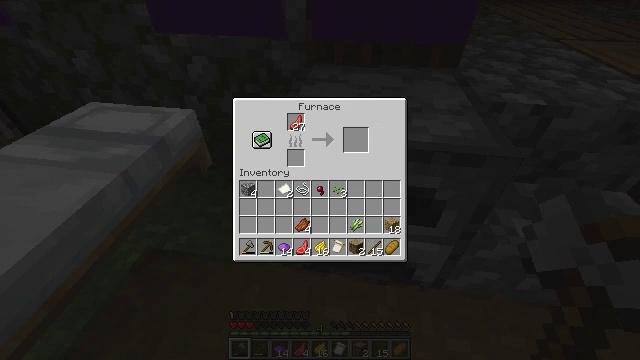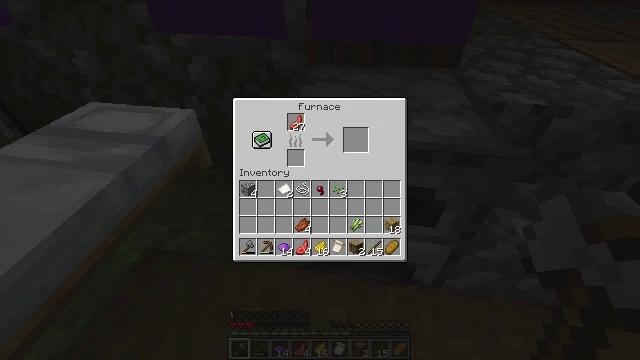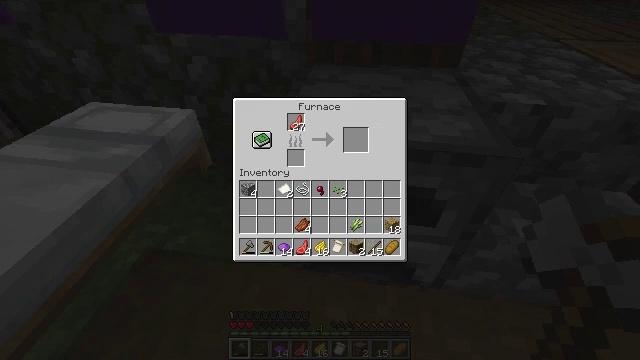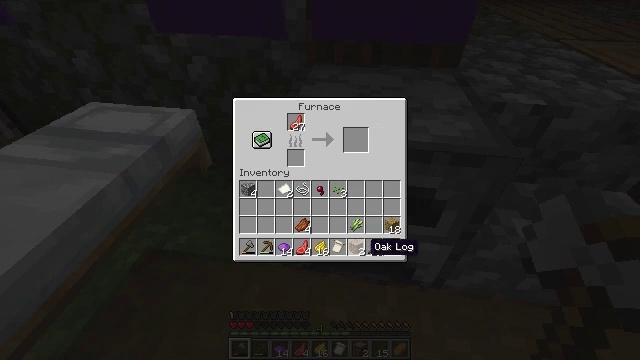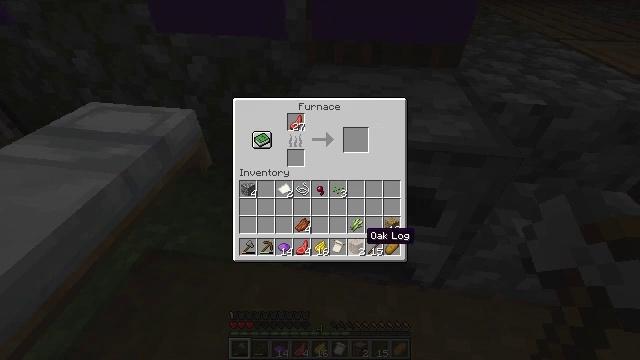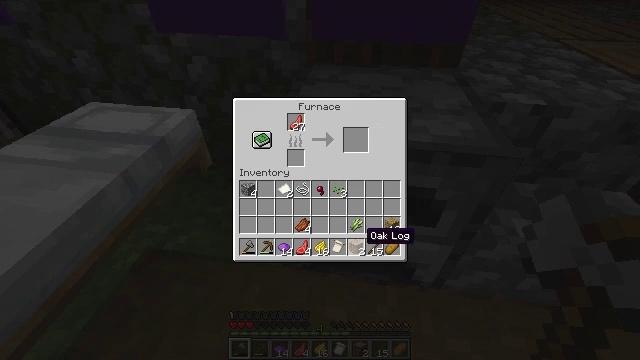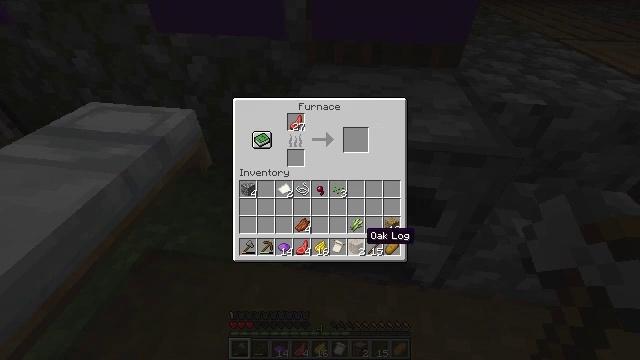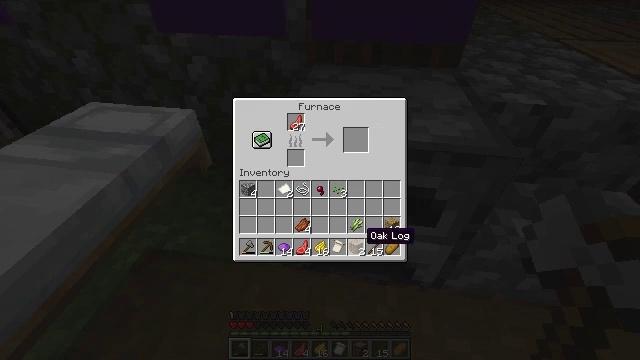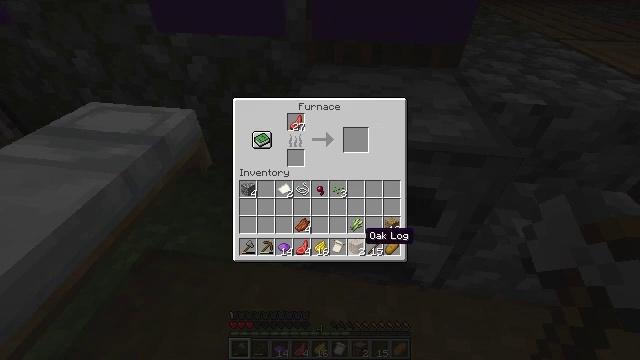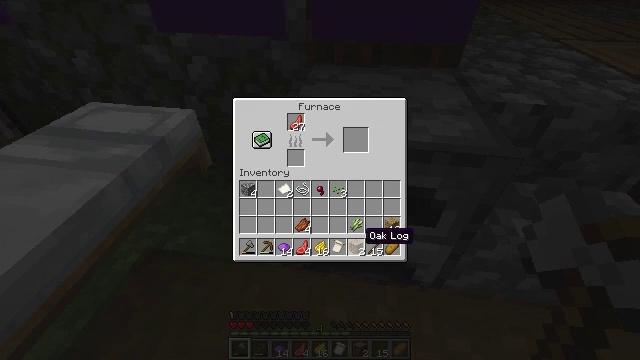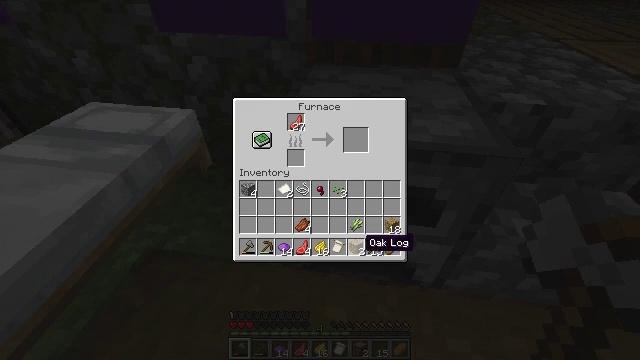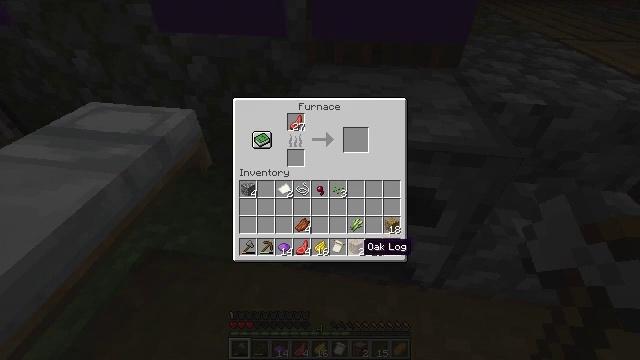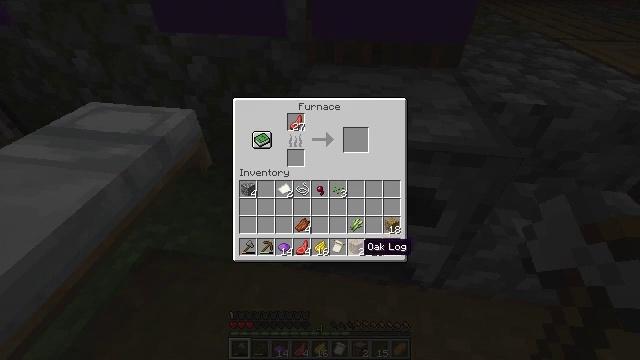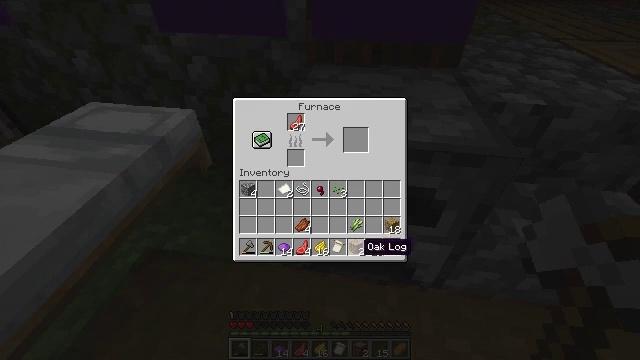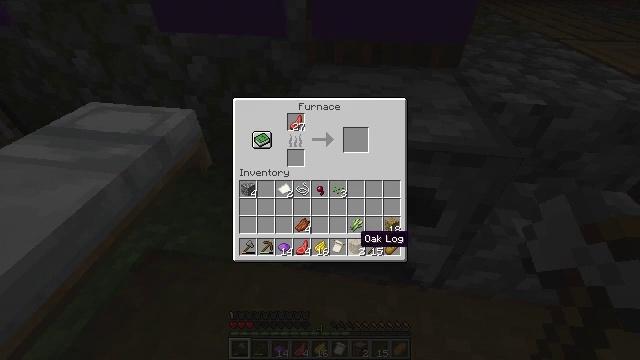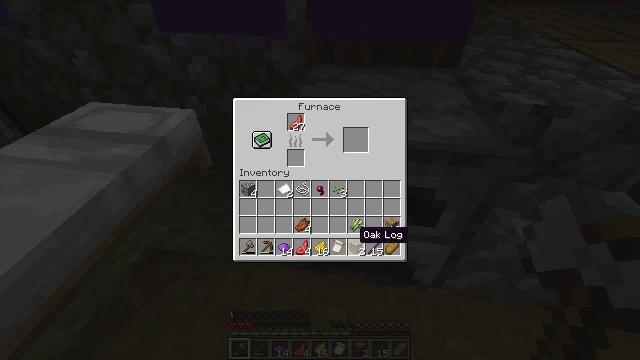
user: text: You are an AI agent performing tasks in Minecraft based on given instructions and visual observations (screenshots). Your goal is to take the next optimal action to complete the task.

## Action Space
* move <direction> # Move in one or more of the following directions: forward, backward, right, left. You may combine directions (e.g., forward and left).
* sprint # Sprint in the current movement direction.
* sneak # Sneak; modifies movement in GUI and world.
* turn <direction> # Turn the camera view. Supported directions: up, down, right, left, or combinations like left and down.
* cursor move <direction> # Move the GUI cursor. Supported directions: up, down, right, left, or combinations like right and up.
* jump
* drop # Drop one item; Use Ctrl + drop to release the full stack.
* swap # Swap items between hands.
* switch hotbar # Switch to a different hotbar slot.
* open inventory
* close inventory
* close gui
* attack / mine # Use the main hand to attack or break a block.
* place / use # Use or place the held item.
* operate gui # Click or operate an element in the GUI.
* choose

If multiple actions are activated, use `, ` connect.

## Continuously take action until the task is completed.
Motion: motion action
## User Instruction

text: Harvest the purple wall banner by hitting it.
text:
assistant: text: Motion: sneak
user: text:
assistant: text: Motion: sneak
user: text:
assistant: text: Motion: sneak
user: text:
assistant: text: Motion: sneak, cursor move up
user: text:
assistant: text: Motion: sneak
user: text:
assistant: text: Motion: sneak, operate gui
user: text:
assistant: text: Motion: sneak, operate gui
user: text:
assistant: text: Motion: sneak, operate gui
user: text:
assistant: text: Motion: sneak
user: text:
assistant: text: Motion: sneak, cursor move down
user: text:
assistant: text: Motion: sneak
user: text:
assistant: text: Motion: no_op
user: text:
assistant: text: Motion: no_op
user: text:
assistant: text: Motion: cursor move up
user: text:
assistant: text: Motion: no_op
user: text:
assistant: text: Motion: operate gui
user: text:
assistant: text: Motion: operate gui
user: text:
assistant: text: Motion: cursor move left and up
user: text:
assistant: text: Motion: cursor move left and up
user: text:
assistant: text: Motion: cursor move up
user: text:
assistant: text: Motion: cursor move up
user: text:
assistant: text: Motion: no_op
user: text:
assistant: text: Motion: no_op
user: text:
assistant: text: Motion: cursor move up
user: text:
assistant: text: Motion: cursor move up
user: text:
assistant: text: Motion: no_op
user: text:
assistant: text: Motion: operate gui
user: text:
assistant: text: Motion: operate gui
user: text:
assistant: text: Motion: no_op
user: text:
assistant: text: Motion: no_op